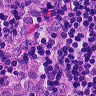
Metastatic tissue present: yes